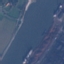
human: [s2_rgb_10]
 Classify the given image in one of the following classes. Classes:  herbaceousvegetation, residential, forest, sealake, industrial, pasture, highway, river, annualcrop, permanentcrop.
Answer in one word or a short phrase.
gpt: River